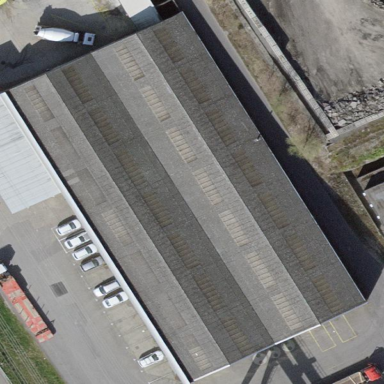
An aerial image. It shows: Industrial building.